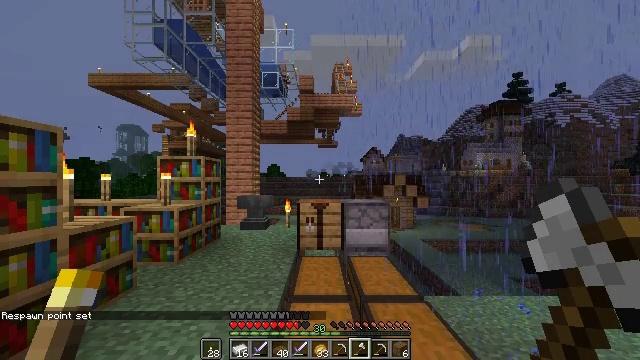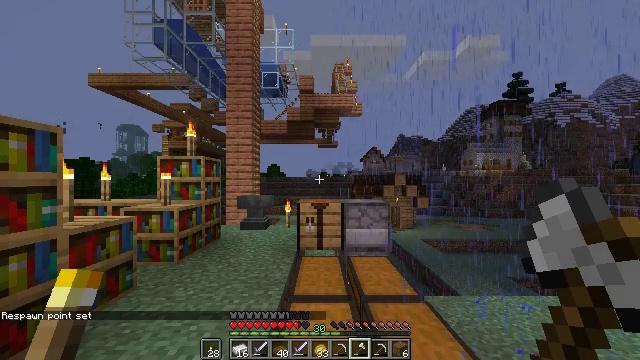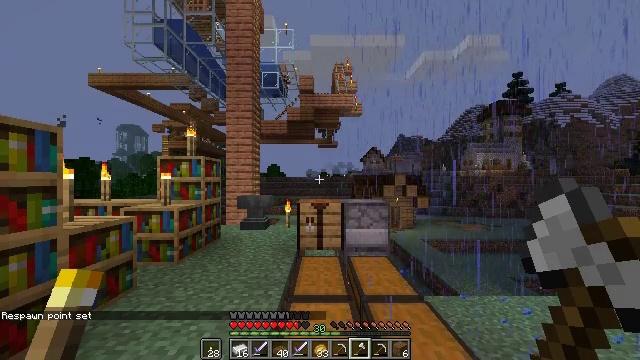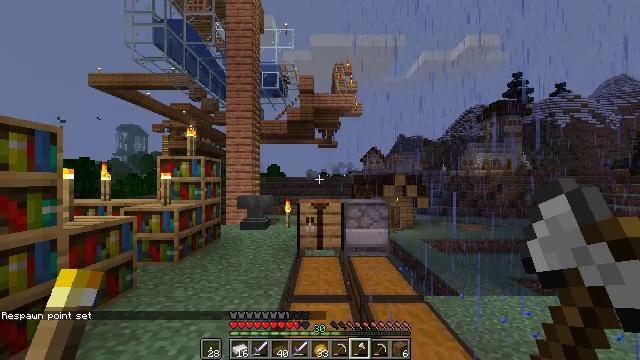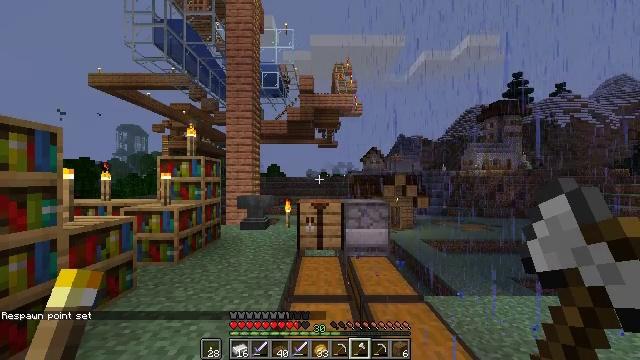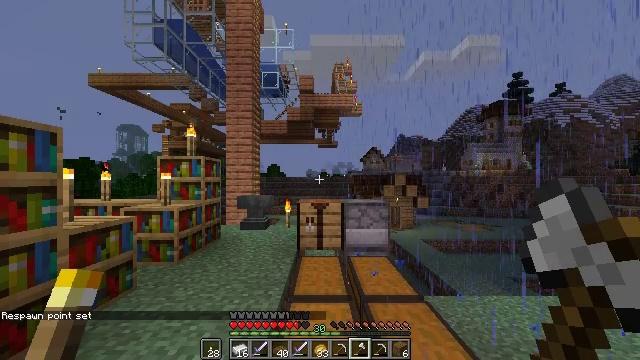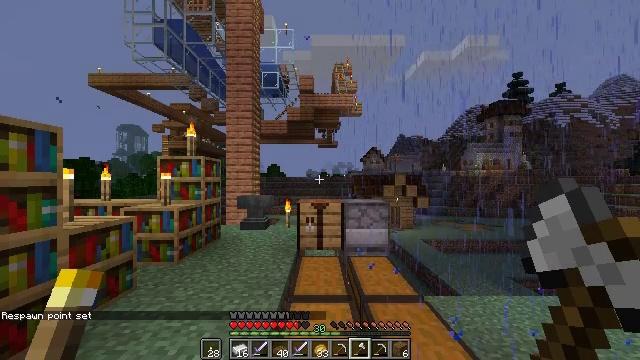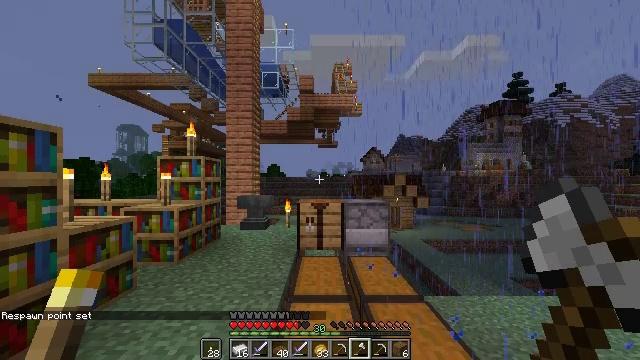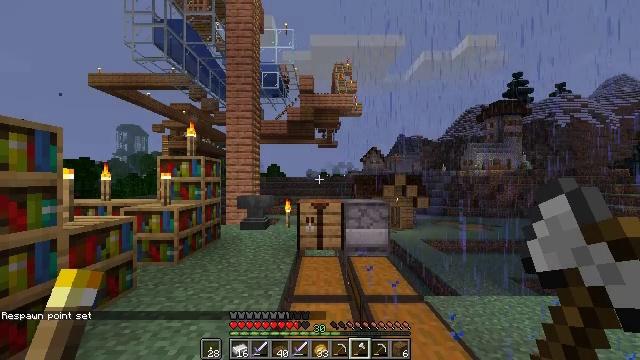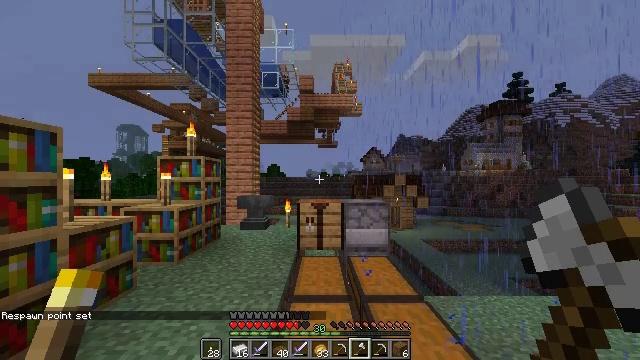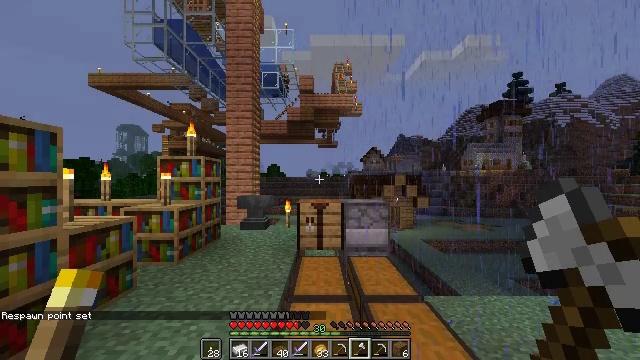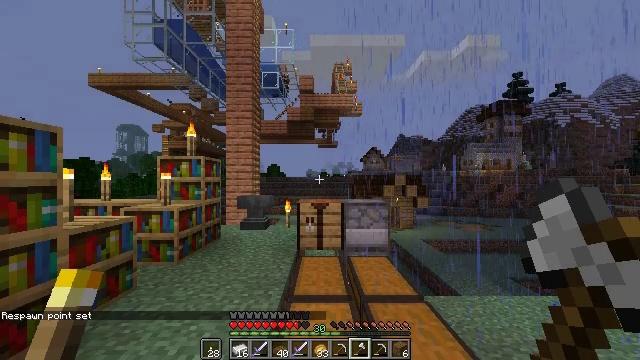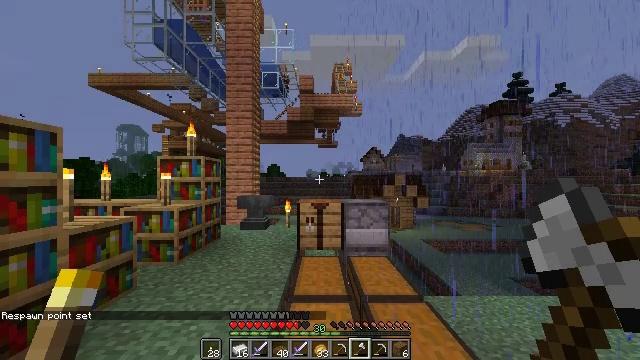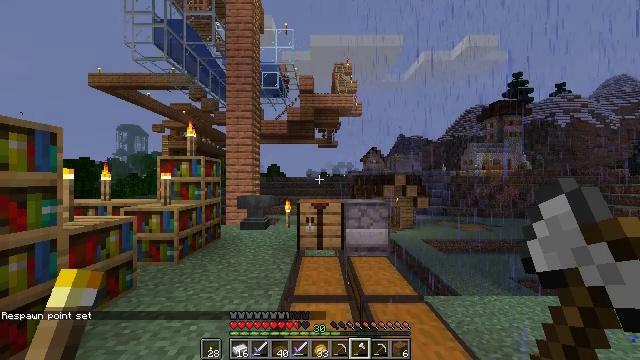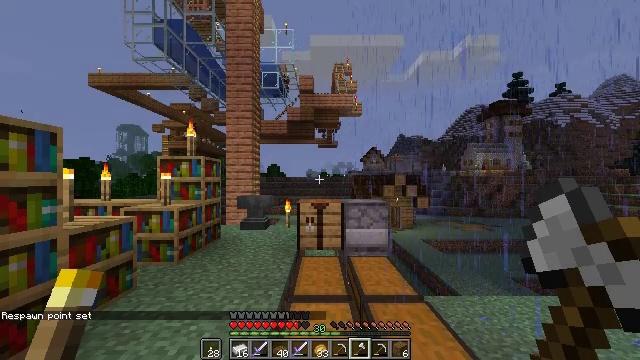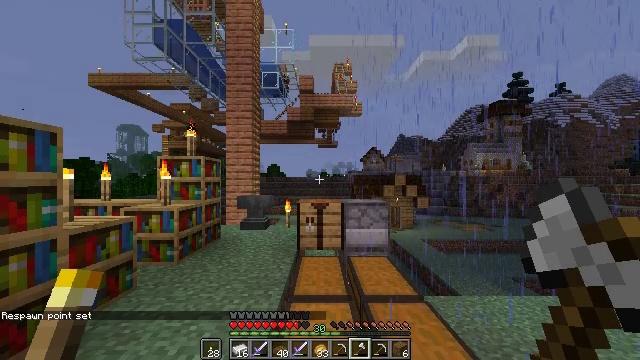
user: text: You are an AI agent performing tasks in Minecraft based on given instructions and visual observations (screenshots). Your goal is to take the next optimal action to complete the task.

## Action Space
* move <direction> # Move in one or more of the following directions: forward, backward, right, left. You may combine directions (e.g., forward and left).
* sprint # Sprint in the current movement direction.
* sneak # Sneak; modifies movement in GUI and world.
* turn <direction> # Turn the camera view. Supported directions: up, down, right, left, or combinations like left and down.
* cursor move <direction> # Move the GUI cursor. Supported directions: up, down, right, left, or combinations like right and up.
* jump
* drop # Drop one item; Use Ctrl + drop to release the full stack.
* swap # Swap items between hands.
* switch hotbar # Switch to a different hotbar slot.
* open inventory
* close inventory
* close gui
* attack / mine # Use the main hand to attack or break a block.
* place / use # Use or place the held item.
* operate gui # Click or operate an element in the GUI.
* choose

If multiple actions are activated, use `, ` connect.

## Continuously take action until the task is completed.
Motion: motion action
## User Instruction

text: Get some stone and wood to craft a grindstone.
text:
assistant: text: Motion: no_op
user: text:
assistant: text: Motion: no_op
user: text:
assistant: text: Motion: no_op
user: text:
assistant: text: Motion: no_op
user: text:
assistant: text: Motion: no_op
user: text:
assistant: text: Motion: no_op
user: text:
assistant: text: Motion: no_op
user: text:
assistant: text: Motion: no_op
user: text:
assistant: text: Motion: no_op
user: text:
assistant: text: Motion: no_op
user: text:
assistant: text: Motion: no_op
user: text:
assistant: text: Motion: no_op
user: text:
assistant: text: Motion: no_op
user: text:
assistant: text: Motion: no_op
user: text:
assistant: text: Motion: no_op
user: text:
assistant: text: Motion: no_op
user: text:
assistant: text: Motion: no_op
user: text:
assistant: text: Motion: no_op
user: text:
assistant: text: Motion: no_op
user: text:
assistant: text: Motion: no_op
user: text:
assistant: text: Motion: no_op
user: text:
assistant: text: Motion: no_op
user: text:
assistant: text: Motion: no_op
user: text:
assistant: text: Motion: no_op
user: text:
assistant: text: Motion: no_op
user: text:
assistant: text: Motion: no_op
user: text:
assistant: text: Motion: no_op
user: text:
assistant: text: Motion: no_op
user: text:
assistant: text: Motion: no_op
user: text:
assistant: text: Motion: no_op